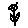
Label: flower